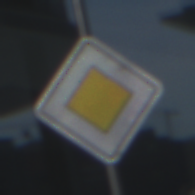
Verkehrszeichen: Vorfahrtsstrasse
Umgebung: Outdoor, Urban
Tageszeit: MorningAfternoon
Wetter: PartlyCloudy
Licht: Natural
Jahreszeit: NotSpecified
Kontrast: HighContrast